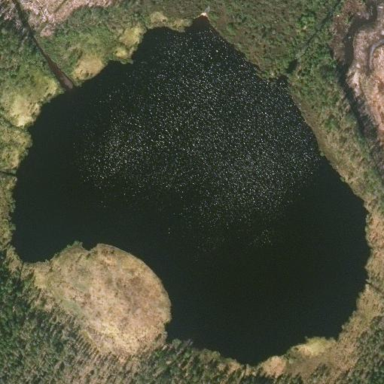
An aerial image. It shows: Serene lake.